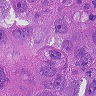
Metastatic tissue present: yes